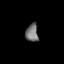
Tissue: lung
Cell type: Others
Senescence score: 0.2071
Nuclear area (px): 223
Mean DAPI intensity: 114.336